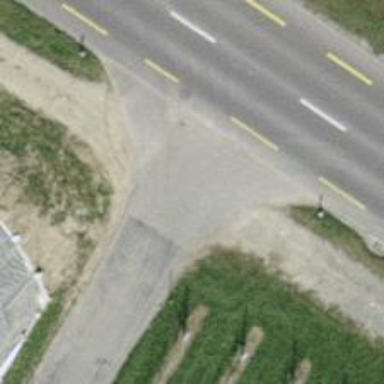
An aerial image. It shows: Well-maintained track road of grade 1.